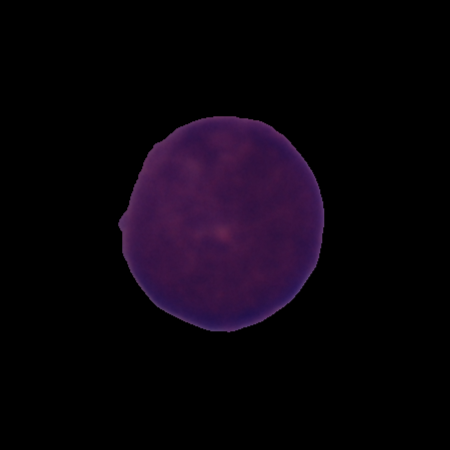
Label: cancer